Question: I started from a sample Map app at: <URL>
I want to place a custom pie chart, as shown in the fig below. I created one by adding the code snippet just after the creation of circles is done.
:
'''
var r=10;
var p = Math.PI*2;
var arc = d3.svg.arc()
.innerRadius(r-3)
.outerRadius(r)
.startAngle(0)
.endAngle(p* d.value1);
var arc2 = d3.svg.arc()
.innerRadius(r-7)
.outerRadius(r-4)
.startAngle(0)
.endAngle(p* d.value2);
g.append("path")
.attr("d", arc)
.attr("fill", "red")
.attr("transform", "translate(400,500)");
g.append("path")
.attr("d", arc2)
.attr("fill", "orange")
.attr("transform", "translate(400,500)");
'''
It comes out nicely as shown in the pic below near Thailand:
1. When I zoom or move the map, the pie-chart disappears but the circles remain intact. Can someone help me understand it?
2. One can notice a very crude way the arcs are plotted. The pie-chart is expected to be plotted for each of the city. I am looking for a cleaner way just like the way circles are drawn.
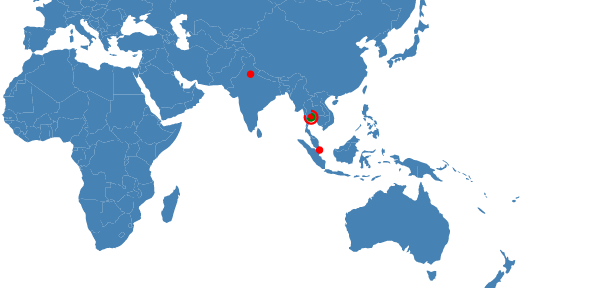
Answer: The code that runs when zoom takes place
'''
g.selectAll("path")
.attr("d", path.projection(projection));
'''
is selecting all paths and modifying their '"d"' attribute. Since it's "generically" just looking for 'paths's, then it's also grabbing the donut paths you created and modifying them (probably setting them to empty strings or 'NaN's).
You can fix this either by taking the donuts out of the same 'g' of the geo paths, so that they don't get selected. , you can make your '"path"' selector more specific, by adding some class (e.g. '"geo"') to all the geo paths and using that class whenever you select them (e.g. 'g.selectAll("path.geo")').